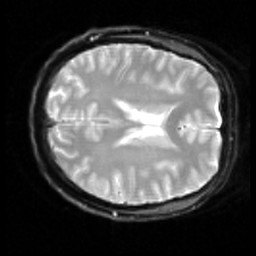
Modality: inplaneT2
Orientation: axial
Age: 33
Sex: female